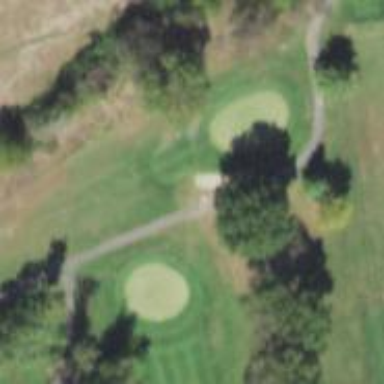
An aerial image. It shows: Pathway for golfing.